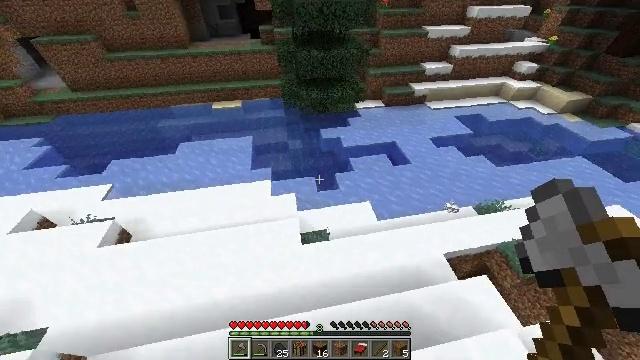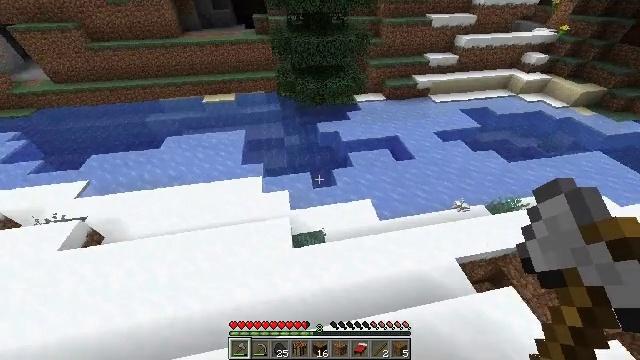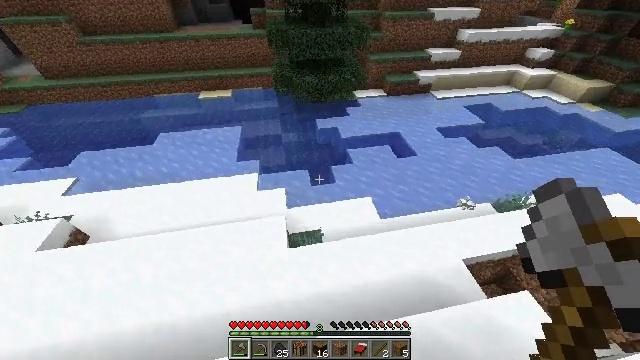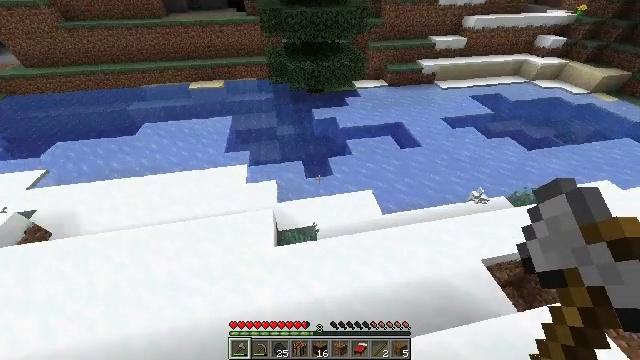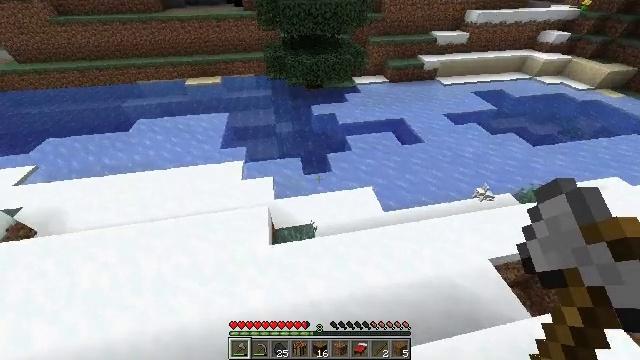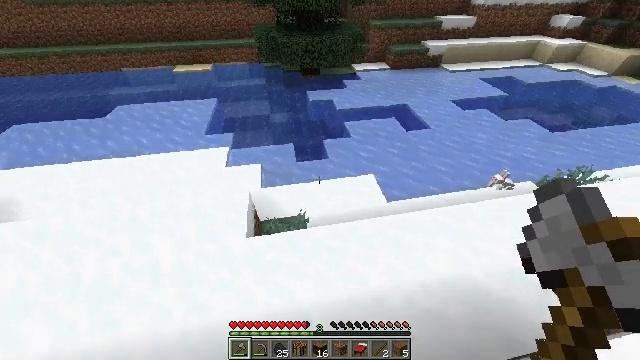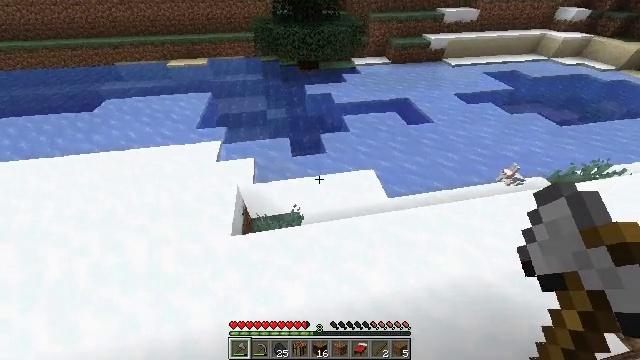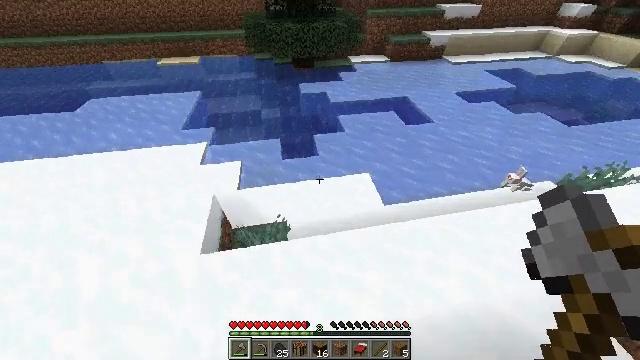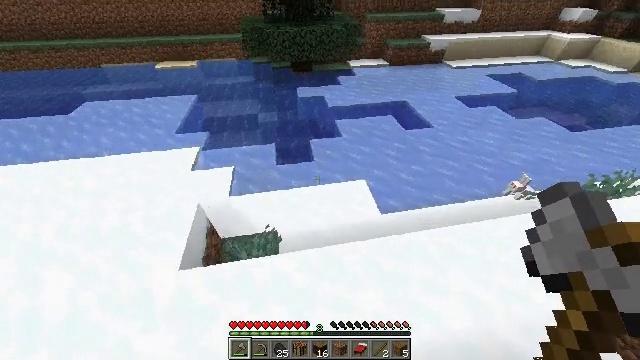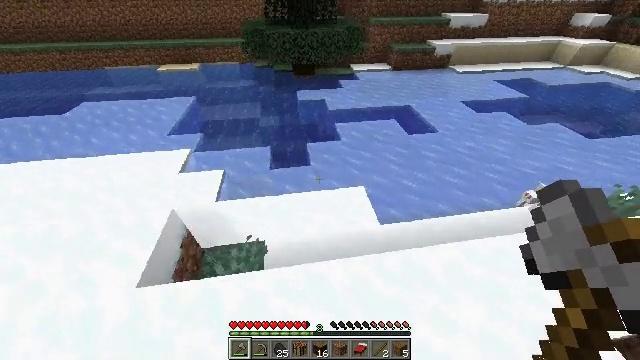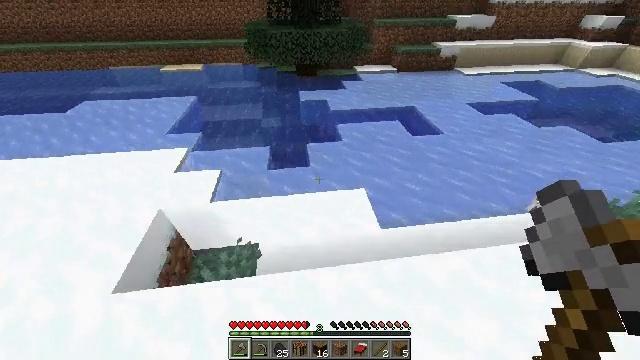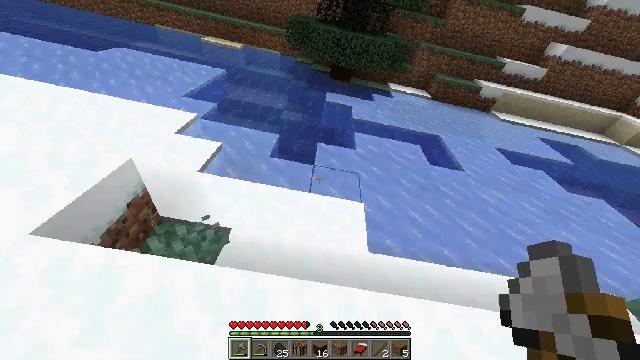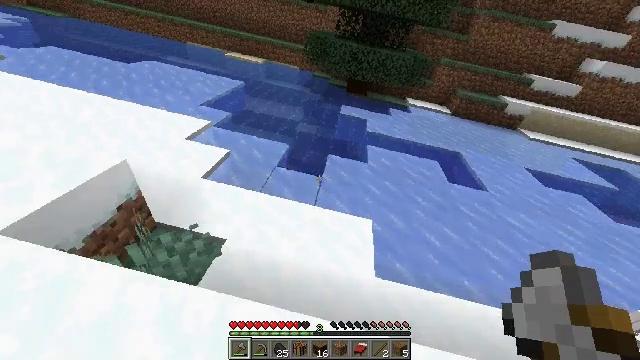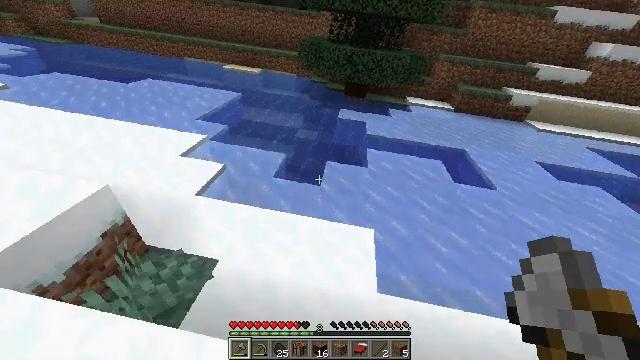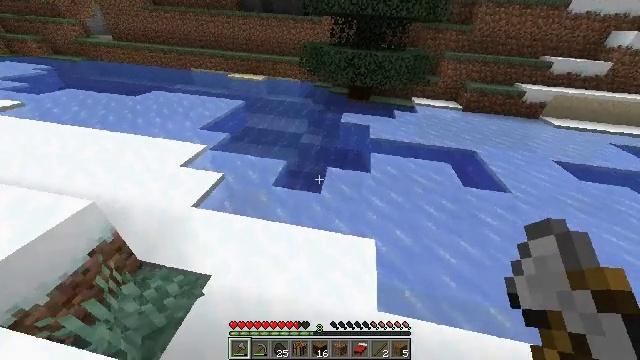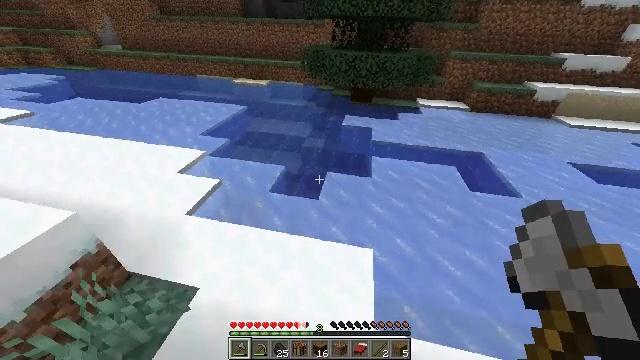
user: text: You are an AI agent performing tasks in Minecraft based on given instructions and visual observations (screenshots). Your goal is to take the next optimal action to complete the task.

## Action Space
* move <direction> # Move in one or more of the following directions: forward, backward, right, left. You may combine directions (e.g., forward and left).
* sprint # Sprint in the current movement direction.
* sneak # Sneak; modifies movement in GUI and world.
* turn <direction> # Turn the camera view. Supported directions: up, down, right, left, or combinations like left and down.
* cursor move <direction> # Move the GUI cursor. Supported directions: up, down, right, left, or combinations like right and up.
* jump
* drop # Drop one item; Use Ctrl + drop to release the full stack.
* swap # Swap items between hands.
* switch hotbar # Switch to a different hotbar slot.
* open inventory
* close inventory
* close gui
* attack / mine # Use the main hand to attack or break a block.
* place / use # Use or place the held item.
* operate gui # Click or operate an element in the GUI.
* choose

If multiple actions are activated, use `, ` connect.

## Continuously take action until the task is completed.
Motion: motion action
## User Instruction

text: Combat the rabbit.
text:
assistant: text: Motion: move forward and move right, sprint
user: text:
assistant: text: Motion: move forward and move right, sprint
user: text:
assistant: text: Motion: move forward and move right, sprint
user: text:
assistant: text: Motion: move forward and move right, sprint
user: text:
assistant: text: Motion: move forward and move right, sprint
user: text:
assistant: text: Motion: move forward and move right, sprint
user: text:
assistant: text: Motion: move forward and move right, sprint
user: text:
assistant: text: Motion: move forward and move right, sprint
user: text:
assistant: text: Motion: move forward and move right, sprint, turn left and up
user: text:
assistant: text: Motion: move forward and move right, sprint, turn left
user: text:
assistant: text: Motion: move forward and move right, sprint, turn left and up
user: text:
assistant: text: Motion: move forward and move right, sprint, turn left and up
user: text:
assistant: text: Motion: move forward and move right, sprint, turn left
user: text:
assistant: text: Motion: move forward and move right, sprint, turn left
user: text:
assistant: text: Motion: move forward and move right, sprint, turn left
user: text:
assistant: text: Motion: move forward and move right, sprint, turn left
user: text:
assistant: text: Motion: move forward and move right, sprint, turn left
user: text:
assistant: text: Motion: move forward and move right, sprint, turn left
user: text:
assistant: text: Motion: move forward and move right, sprint
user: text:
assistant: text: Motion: move forward and move right, sprint
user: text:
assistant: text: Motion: move forward and move right, sprint
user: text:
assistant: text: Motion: move forward and move right, sprint, turn left
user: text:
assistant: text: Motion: move forward and move right, sprint, turn left
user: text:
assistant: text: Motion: move forward and move right, sprint, turn left and down
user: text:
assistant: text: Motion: move forward and move right, sprint, turn left and down
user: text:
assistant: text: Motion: move forward, sprint, turn left
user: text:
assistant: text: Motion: move forward, sprint, turn left
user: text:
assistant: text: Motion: move forward, sprint, turn left and down
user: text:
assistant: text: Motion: move forward, sprint, turn left and down
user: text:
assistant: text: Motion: move forward, sprint, turn left and down